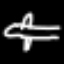
Label: airplane